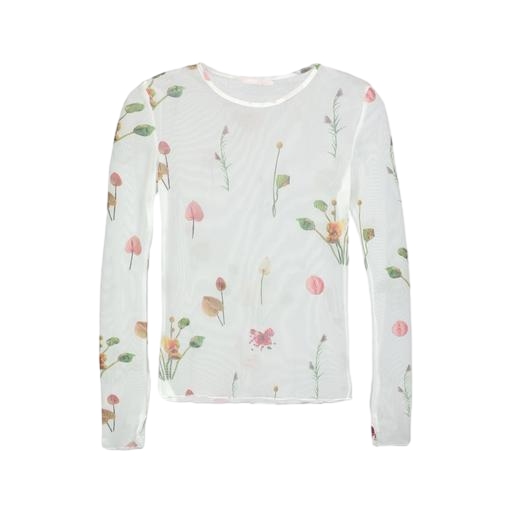
long sleeved sheer t-shirt, multicolor longsleeve mesh, white orchid print mesh t-shirt, white background